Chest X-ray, AP view. Patient: 76 years old, sex F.
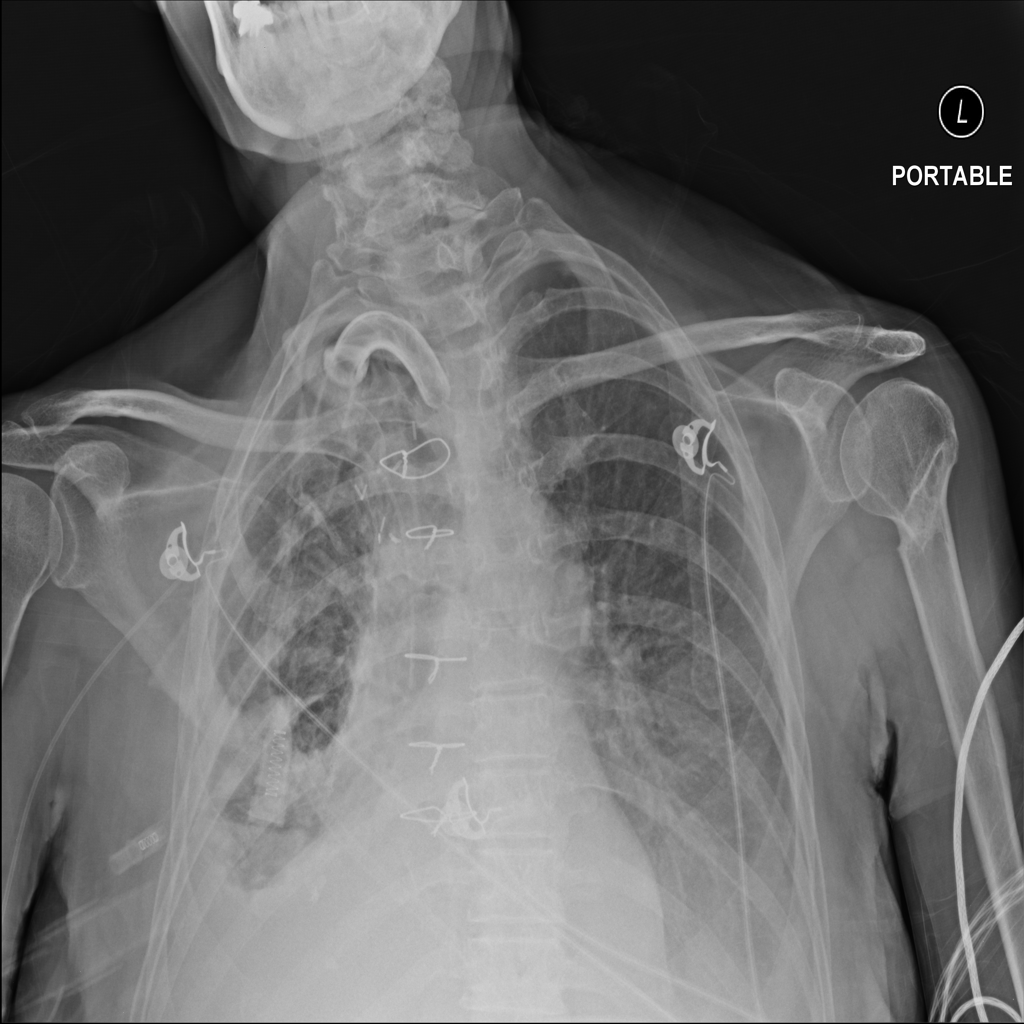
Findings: No Finding